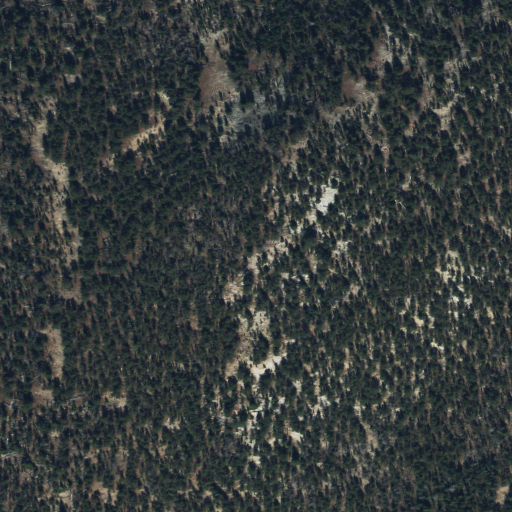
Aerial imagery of mountain in Montana named Round Top Mountain containing evergreen forest and grassland